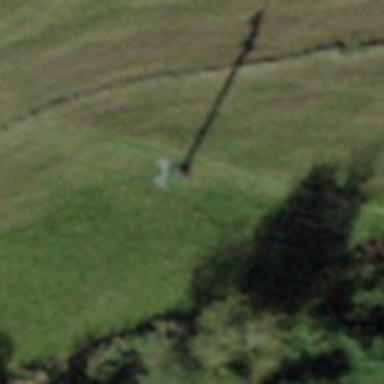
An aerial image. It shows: Pylon used for aerialway.